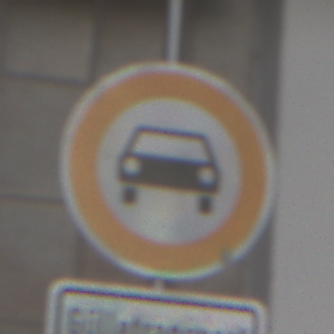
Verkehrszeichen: VerbotKraftwagen
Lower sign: BesondereFahrzeugeUndTransportgueter12
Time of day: MorningAfternoon
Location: Roofed (Urban)
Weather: PartlyCloudy
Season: NotSpecified
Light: Natural